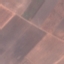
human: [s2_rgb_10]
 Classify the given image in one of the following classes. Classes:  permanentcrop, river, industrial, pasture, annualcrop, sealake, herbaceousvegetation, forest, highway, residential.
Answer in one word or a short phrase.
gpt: AnnualCrop